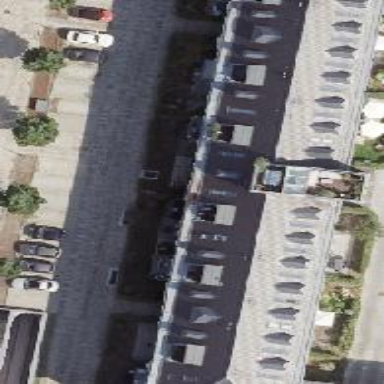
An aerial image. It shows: Hipped roof on apartment building.